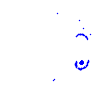
Particle: kaon